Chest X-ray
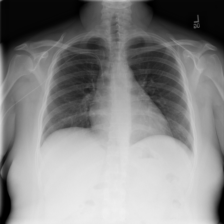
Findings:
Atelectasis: negative
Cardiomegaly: negative
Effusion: negative
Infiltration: negative
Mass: negative
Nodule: negative
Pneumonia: negative
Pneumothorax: negative
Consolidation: negative
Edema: negative
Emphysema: negative
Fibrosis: negative
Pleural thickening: negative
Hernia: negative